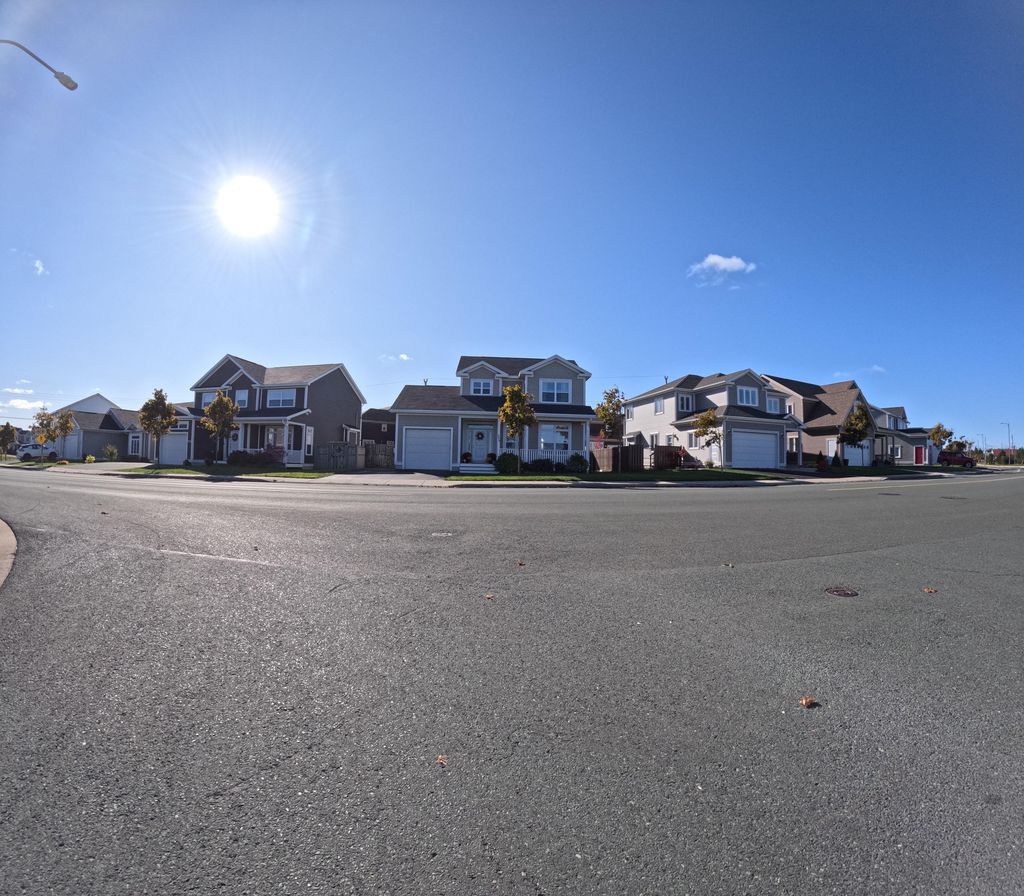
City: st_johns